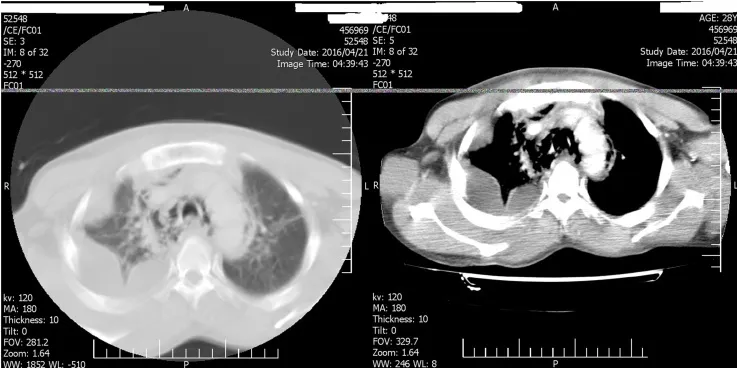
Axial lung and mediastinal window CT scan, show loculated pleural effusion and pleural enhancement due to empyema in right hemi thorax.
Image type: radiology (ct)